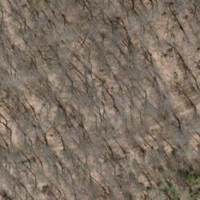
EUNIS habitat code: 41
Species observed at this site:
Cardamine heptaphylla